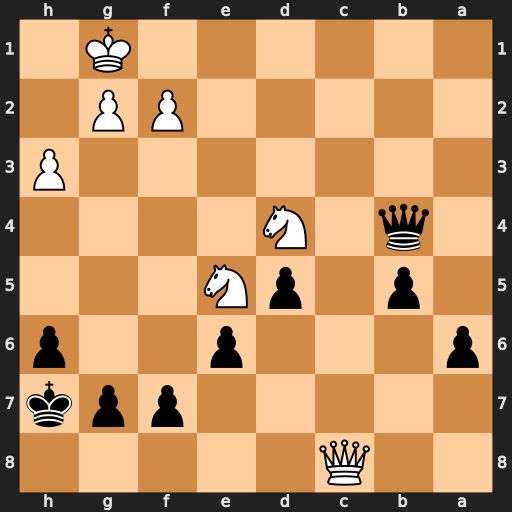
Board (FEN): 2Q5/5ppk/p3p2p/1p1pN3/1q1N4/7P/5PP1/6K1
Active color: b
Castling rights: -
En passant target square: -
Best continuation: Qe1+ Kh2 Qxe5+